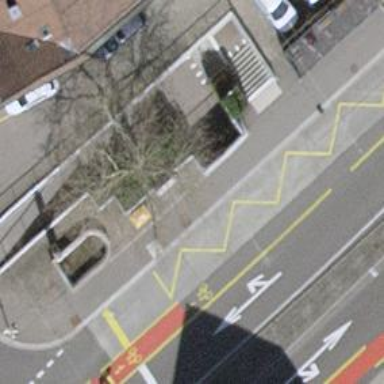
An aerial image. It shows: Bus stop with sheltered platform for public transport.